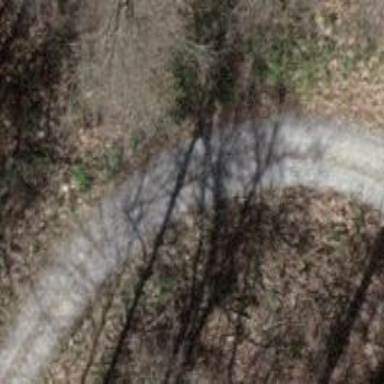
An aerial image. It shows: Gravel track with Grade 3 quality.